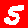
Digit: 5